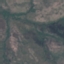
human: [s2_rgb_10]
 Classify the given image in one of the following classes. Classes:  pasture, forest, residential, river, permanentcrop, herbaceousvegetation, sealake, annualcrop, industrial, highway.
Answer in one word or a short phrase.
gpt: HerbaceousVegetation